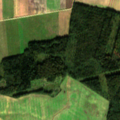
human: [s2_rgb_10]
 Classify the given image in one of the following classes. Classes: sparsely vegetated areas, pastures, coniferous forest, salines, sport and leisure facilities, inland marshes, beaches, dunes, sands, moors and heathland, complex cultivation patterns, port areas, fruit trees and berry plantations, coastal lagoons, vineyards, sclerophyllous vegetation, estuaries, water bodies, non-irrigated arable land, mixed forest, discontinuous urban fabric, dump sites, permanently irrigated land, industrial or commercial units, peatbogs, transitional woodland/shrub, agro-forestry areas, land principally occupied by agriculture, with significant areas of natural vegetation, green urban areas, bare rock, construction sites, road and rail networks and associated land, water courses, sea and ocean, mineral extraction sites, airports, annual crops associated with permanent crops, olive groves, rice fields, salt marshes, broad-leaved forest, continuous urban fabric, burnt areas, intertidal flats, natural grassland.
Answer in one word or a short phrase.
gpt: non-irrigated arable land, broad-leaved forest, mixed forest